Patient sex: M
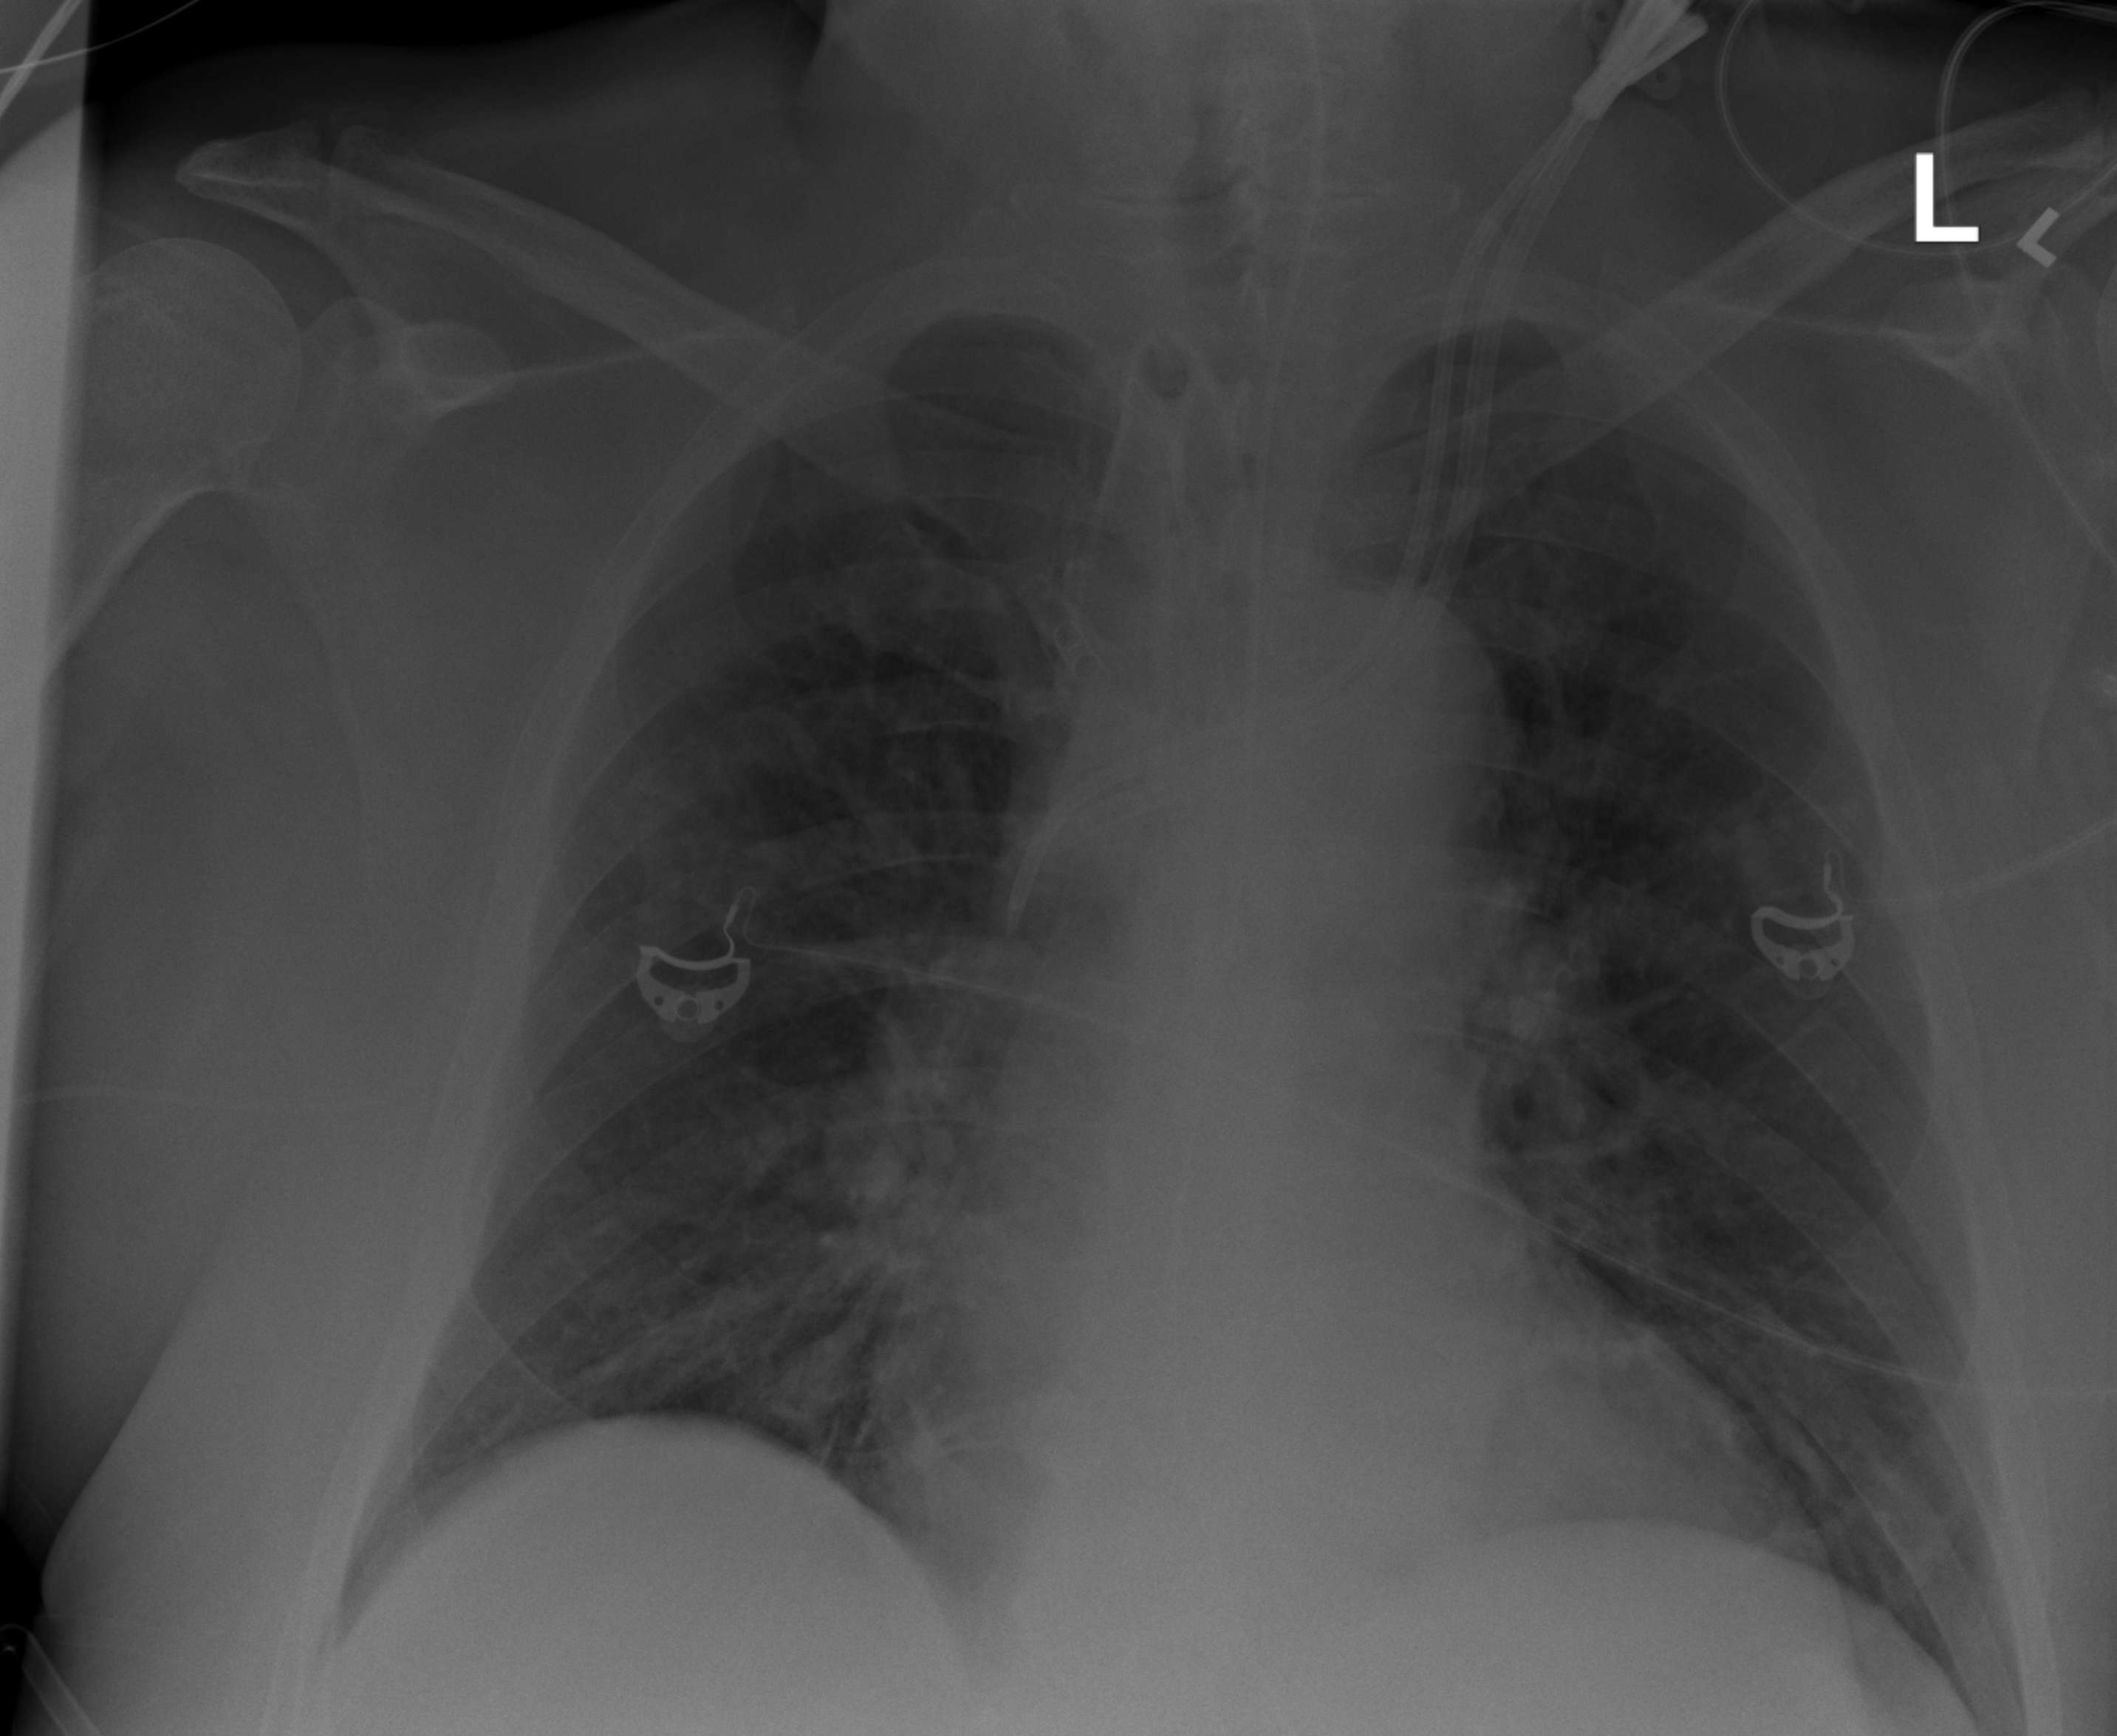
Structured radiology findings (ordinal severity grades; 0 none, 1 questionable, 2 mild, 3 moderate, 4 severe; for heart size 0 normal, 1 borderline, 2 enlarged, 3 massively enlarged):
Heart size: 1
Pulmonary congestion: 2
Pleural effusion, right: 0
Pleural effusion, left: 0
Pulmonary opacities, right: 1
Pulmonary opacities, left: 1
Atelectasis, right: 1
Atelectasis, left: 1